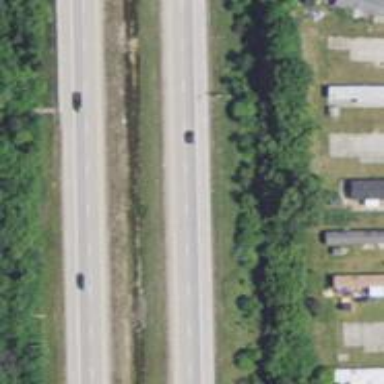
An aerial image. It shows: Asphalt motorway.